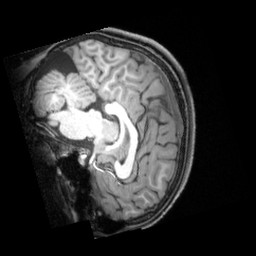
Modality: T1w
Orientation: sagittal
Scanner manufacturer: siemens
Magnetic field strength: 3 T
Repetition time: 1.9 s
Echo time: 0.00397 s